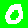
Digit: 0